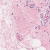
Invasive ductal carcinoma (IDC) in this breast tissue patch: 0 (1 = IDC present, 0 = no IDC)